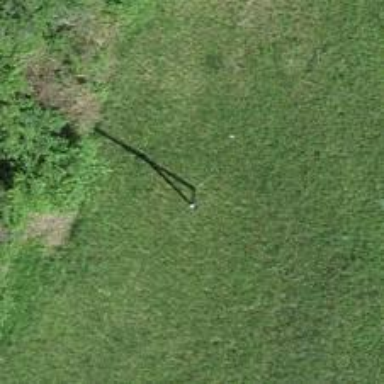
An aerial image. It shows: Power pole.